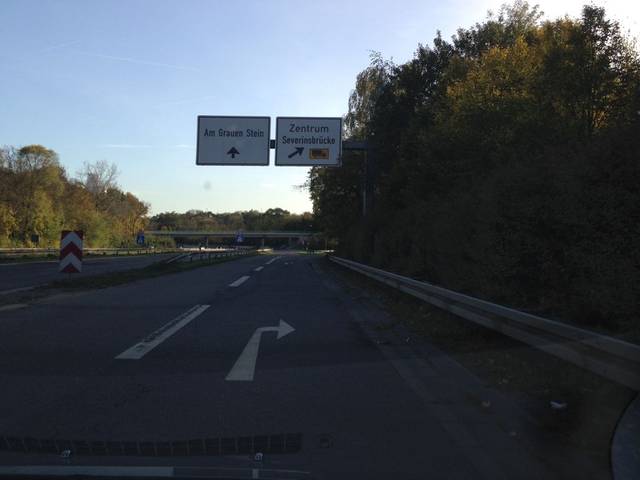
Region: Germany
Coordinates: 50.933, 6.984